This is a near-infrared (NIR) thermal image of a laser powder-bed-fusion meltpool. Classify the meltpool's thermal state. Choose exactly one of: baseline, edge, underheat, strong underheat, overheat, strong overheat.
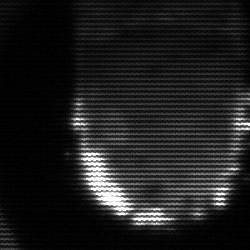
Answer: baseline